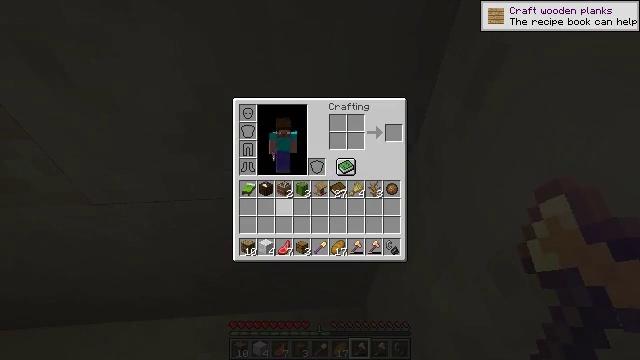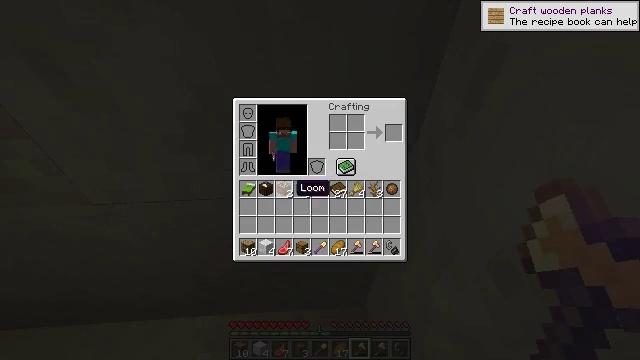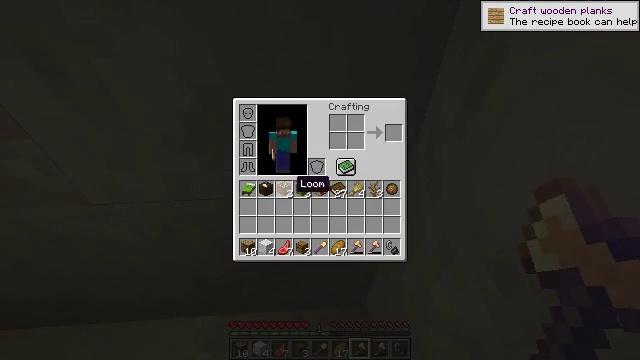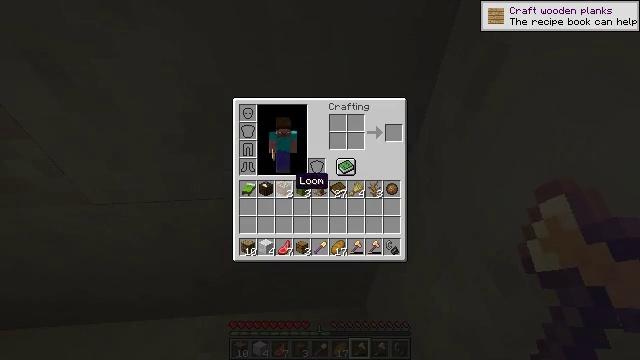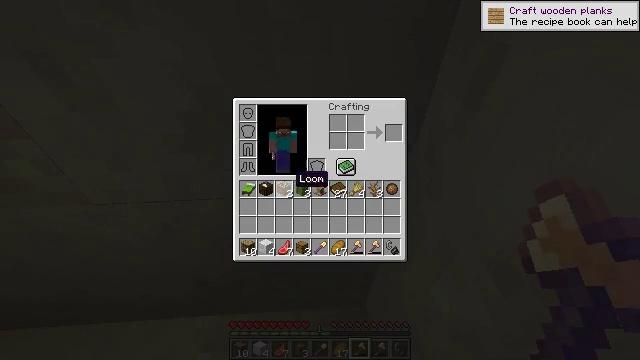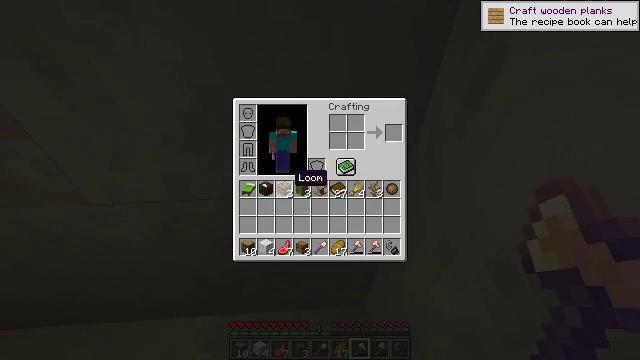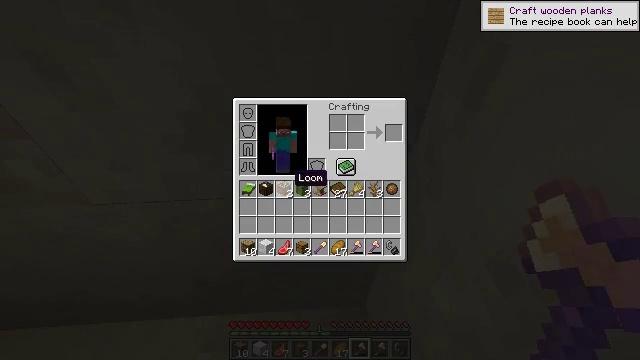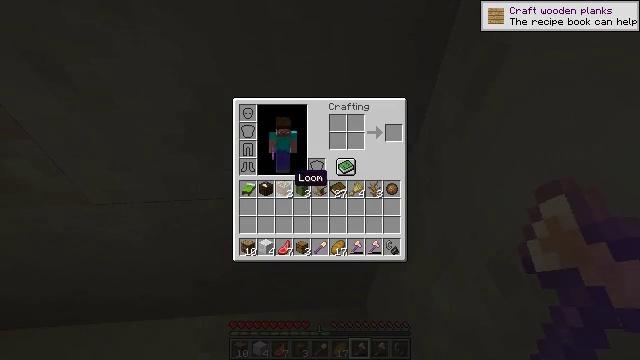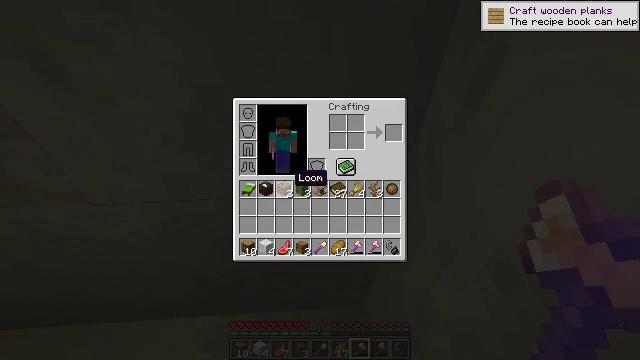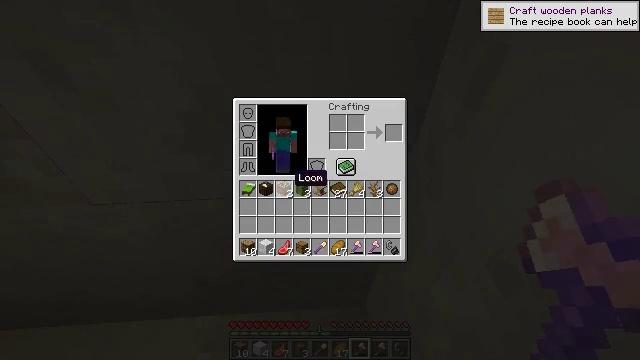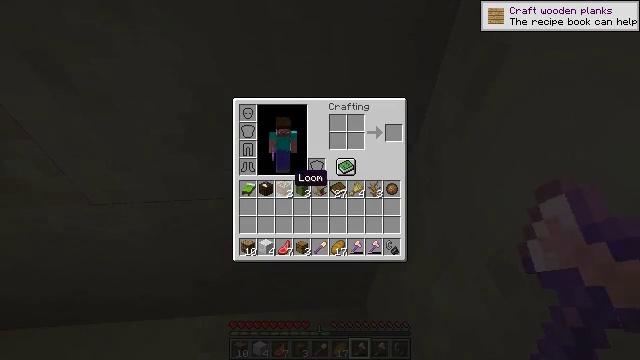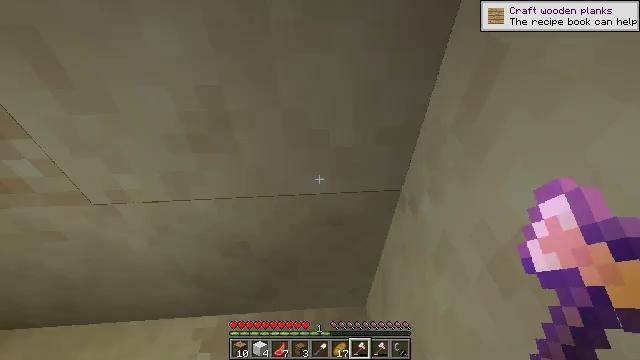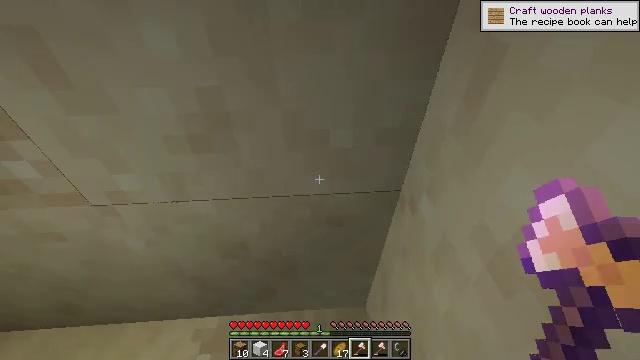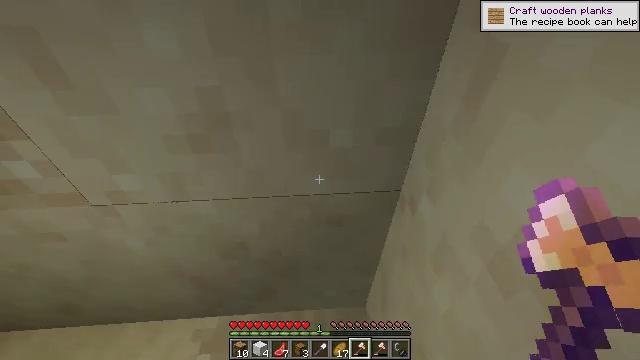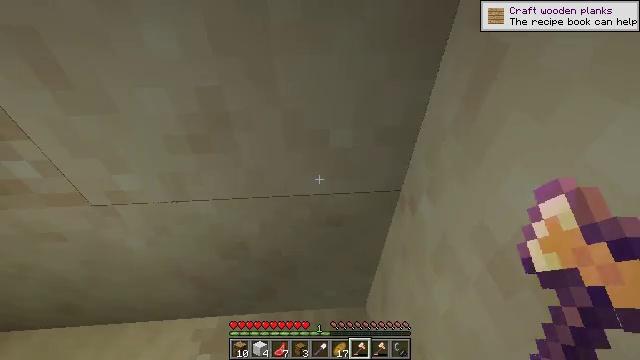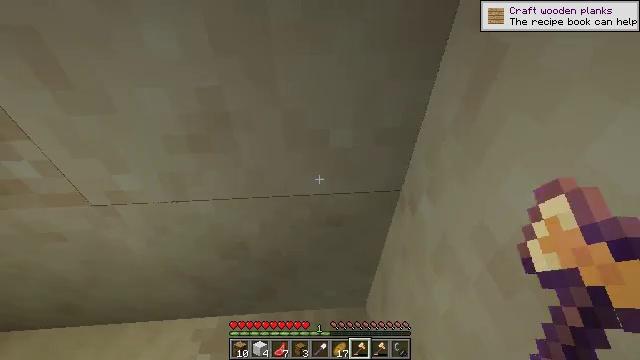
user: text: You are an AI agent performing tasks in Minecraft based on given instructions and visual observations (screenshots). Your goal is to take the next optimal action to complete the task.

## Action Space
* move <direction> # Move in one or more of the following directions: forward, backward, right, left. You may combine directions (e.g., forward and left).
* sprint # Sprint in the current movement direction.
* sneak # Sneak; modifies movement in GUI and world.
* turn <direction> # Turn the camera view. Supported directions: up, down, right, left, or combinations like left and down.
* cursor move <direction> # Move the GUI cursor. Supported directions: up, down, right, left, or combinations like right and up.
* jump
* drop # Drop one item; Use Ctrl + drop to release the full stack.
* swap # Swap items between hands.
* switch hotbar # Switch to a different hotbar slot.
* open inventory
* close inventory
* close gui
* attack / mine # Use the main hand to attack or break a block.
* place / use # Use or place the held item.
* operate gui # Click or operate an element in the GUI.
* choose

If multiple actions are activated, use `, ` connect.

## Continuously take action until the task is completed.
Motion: motion action
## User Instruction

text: Mine a hay block from the field.
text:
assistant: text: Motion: no_op
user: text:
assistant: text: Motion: no_op
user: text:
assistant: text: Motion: no_op
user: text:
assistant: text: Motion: no_op
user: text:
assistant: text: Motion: no_op
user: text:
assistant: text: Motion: no_op
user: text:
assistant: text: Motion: no_op
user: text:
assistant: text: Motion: no_op
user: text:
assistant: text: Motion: no_op
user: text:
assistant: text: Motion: no_op
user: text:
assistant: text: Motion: close inventory
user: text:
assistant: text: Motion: close inventory
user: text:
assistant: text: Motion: close inventory
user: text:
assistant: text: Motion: no_op
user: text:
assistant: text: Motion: no_op
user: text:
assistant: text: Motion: turn left and down
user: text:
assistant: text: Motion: turn left
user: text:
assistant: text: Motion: move forward, turn left and up
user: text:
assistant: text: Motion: move forward, turn left and up
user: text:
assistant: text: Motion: move forward, turn left and up
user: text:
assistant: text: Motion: move forward, turn left and up
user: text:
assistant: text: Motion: move forward, turn left
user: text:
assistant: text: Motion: move forward and move left
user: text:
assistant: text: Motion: move forward and move left
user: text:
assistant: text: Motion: move forward and move left, turn right and up
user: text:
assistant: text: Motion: move forward, turn right and up
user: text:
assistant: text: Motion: move forward and move right, turn right and up
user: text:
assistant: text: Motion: move forward and move right, turn right and up
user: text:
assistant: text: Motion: move forward and move right, turn right
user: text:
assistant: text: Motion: move forward and move right